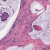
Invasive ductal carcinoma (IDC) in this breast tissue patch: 1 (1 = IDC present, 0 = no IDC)